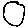
Label: circle